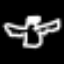
Label: angel